Interaction volume radius: 5 \u00c5
Interaction volume height: 35 \u00c5
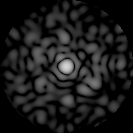
Disorder parameter: 0.805